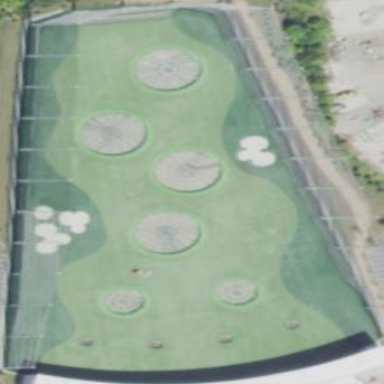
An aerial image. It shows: Golf driving range on grass land.